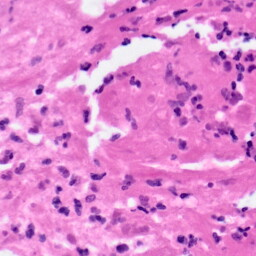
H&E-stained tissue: Pancreatic